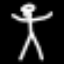
Label: angel